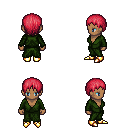
a pixel art fantasy rpg character, female body template, human, dark skin, green robe, gold greaves, ruby red plain hairstyle, gold boots, four views (front, back, left, right), 2x2 character sprite sheet, small pixel art, hard edges, no anti-aliasing